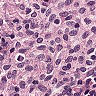
Metastatic tissue present: no